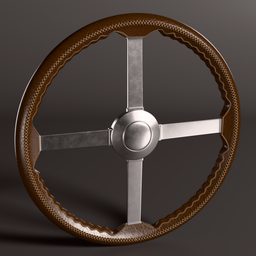
Label: mechanical